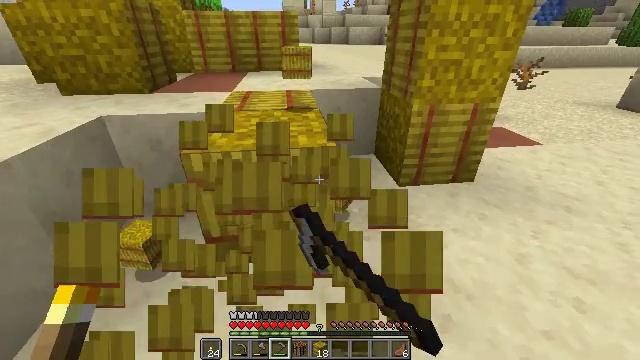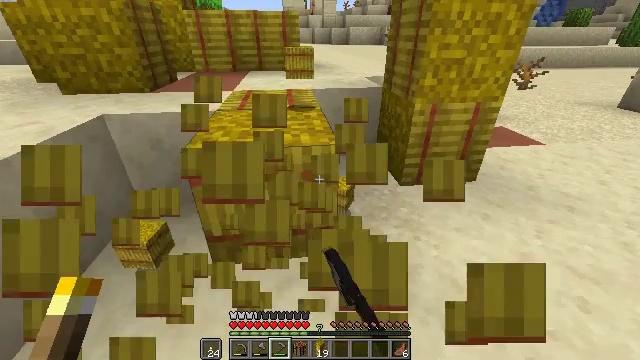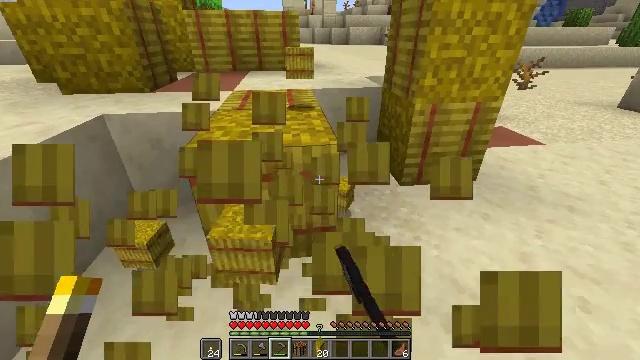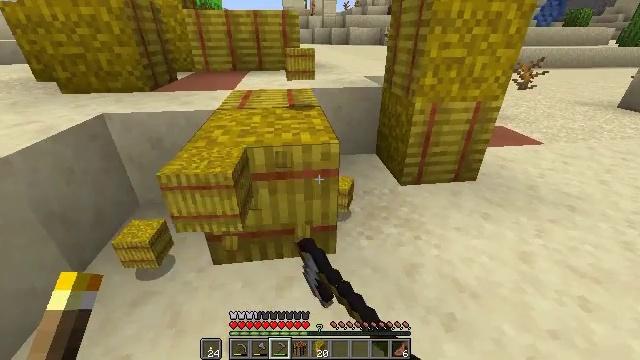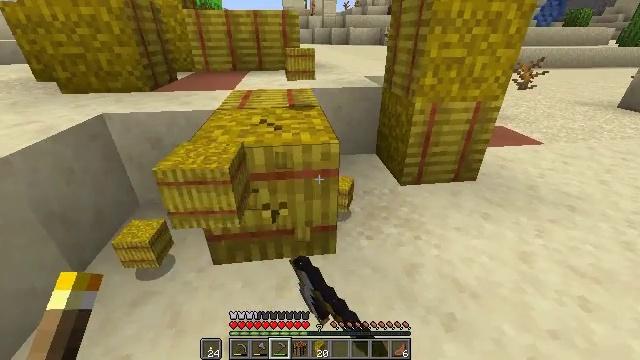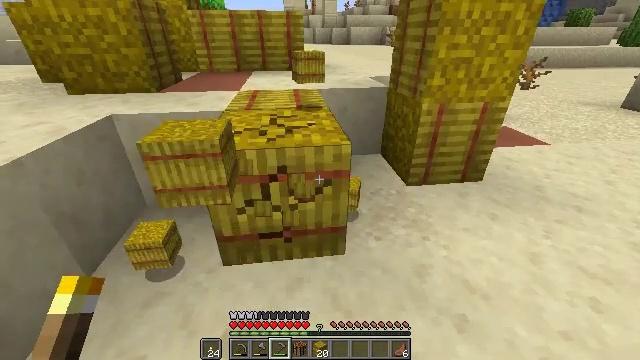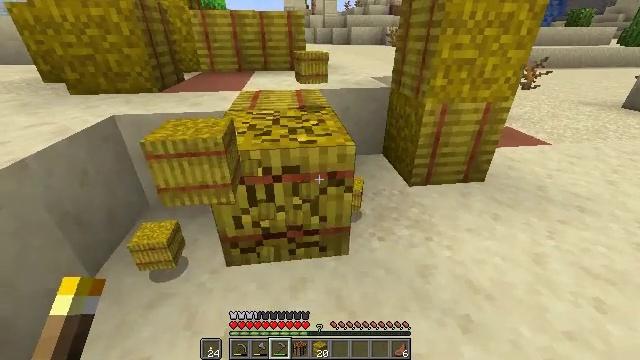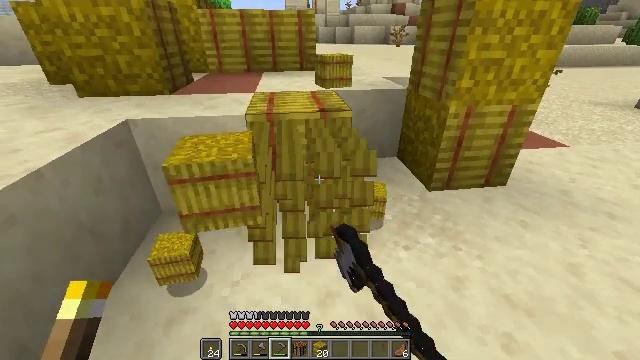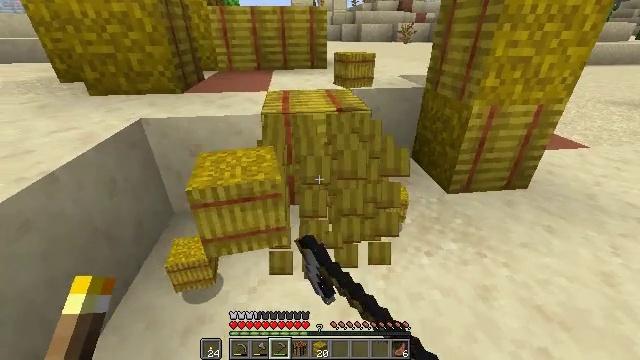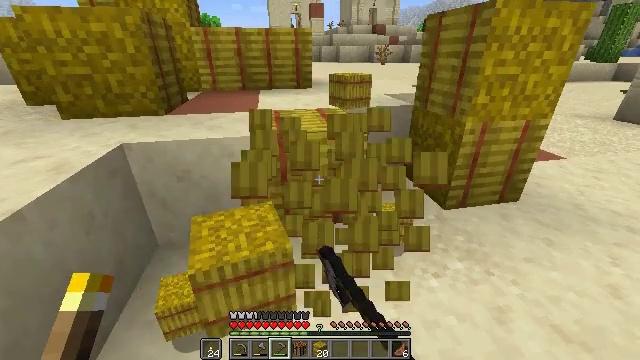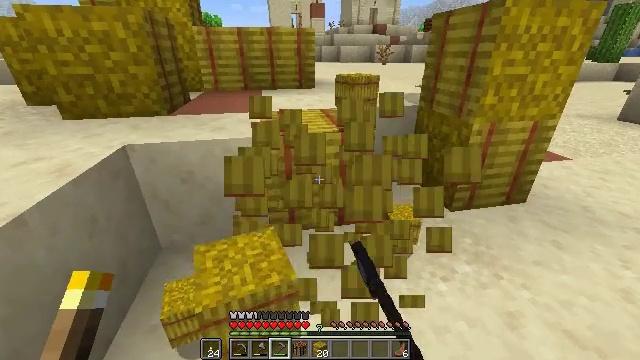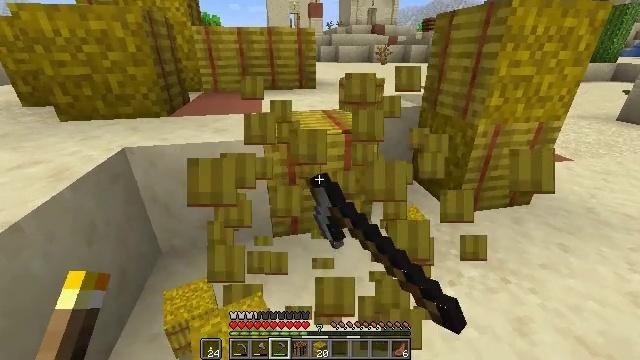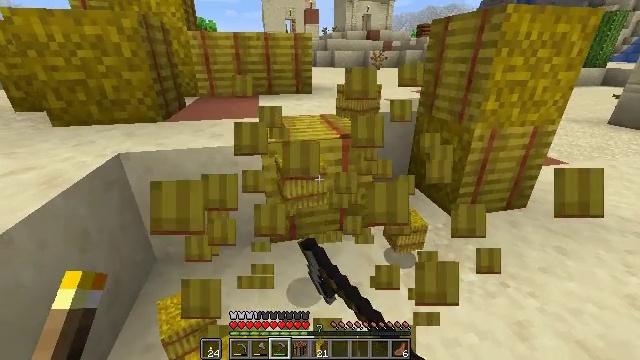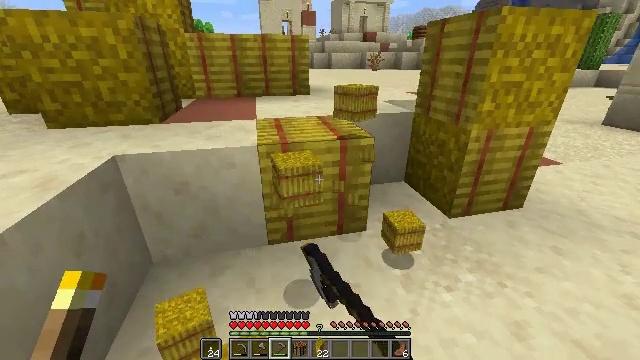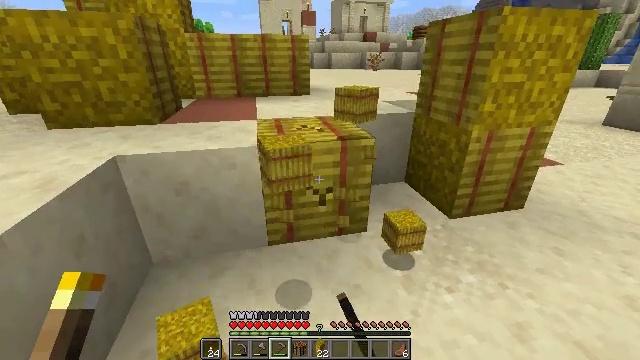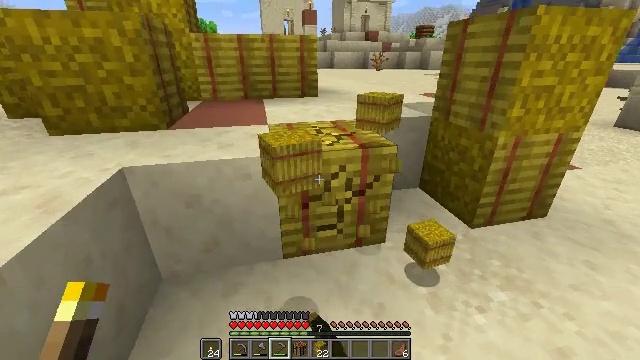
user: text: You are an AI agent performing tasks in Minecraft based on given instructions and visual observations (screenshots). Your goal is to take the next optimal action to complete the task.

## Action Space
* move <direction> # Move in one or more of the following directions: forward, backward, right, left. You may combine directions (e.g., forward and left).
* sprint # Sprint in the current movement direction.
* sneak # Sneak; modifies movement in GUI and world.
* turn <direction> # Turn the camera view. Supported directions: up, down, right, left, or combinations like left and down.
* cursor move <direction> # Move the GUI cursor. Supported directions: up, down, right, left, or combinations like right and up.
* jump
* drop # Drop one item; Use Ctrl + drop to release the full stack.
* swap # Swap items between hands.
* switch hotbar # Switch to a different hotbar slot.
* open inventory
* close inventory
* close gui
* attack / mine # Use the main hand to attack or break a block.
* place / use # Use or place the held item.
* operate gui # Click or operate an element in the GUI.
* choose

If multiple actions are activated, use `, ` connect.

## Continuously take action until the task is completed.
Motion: motion action
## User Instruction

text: Attack the hay block to get hay.
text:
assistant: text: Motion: attack / mine
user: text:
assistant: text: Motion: attack / mine
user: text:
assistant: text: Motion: attack / mine
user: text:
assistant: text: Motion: attack / mine
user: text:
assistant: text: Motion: move left, attack / mine
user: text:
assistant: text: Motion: move forward and move left, attack / mine
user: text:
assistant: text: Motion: move forward and move left, attack / mine
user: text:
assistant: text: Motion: move forward and move left, attack / mine
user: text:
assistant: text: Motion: turn right and up, attack / mine
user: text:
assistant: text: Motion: attack / mine
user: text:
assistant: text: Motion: attack / mine
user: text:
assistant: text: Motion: attack / mine
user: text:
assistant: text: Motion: attack / mine
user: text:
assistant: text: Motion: move forward and move left, attack / mine
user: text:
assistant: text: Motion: move forward and move left, attack / mine
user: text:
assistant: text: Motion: move forward and move left, attack / mine
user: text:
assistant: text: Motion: move forward, turn right and down, attack / mine
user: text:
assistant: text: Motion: turn right and down, attack / mine
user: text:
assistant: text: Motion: turn right, attack / mine
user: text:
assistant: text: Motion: turn right, attack / mine
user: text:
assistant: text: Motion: turn right and up, attack / mine
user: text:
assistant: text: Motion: move forward and move left, turn right and up, attack / mine
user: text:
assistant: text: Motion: move forward and move left, turn right, attack / mine
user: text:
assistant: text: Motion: move forward and move left, turn right, attack / mine
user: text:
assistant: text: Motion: move forward and move left, turn right, attack / mine
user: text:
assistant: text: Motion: turn right and down, attack / mine
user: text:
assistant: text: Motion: turn right, attack / mine
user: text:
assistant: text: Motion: attack / mine
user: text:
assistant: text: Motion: attack / mine
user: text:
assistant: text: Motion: attack / mine